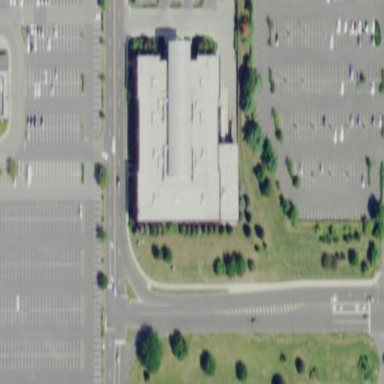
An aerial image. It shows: Retail building.